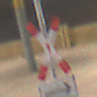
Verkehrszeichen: Andreaskreuz
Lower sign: RichtungsangabeDurchPfeile4
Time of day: Night
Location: Outdoor (Urban)
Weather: PartlyCloudy
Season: NotSpecified
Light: Artificial